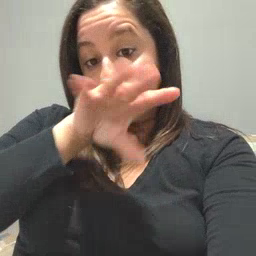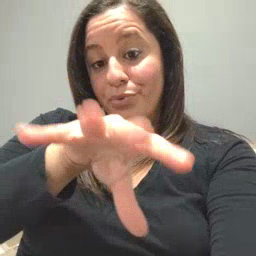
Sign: blow